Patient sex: F
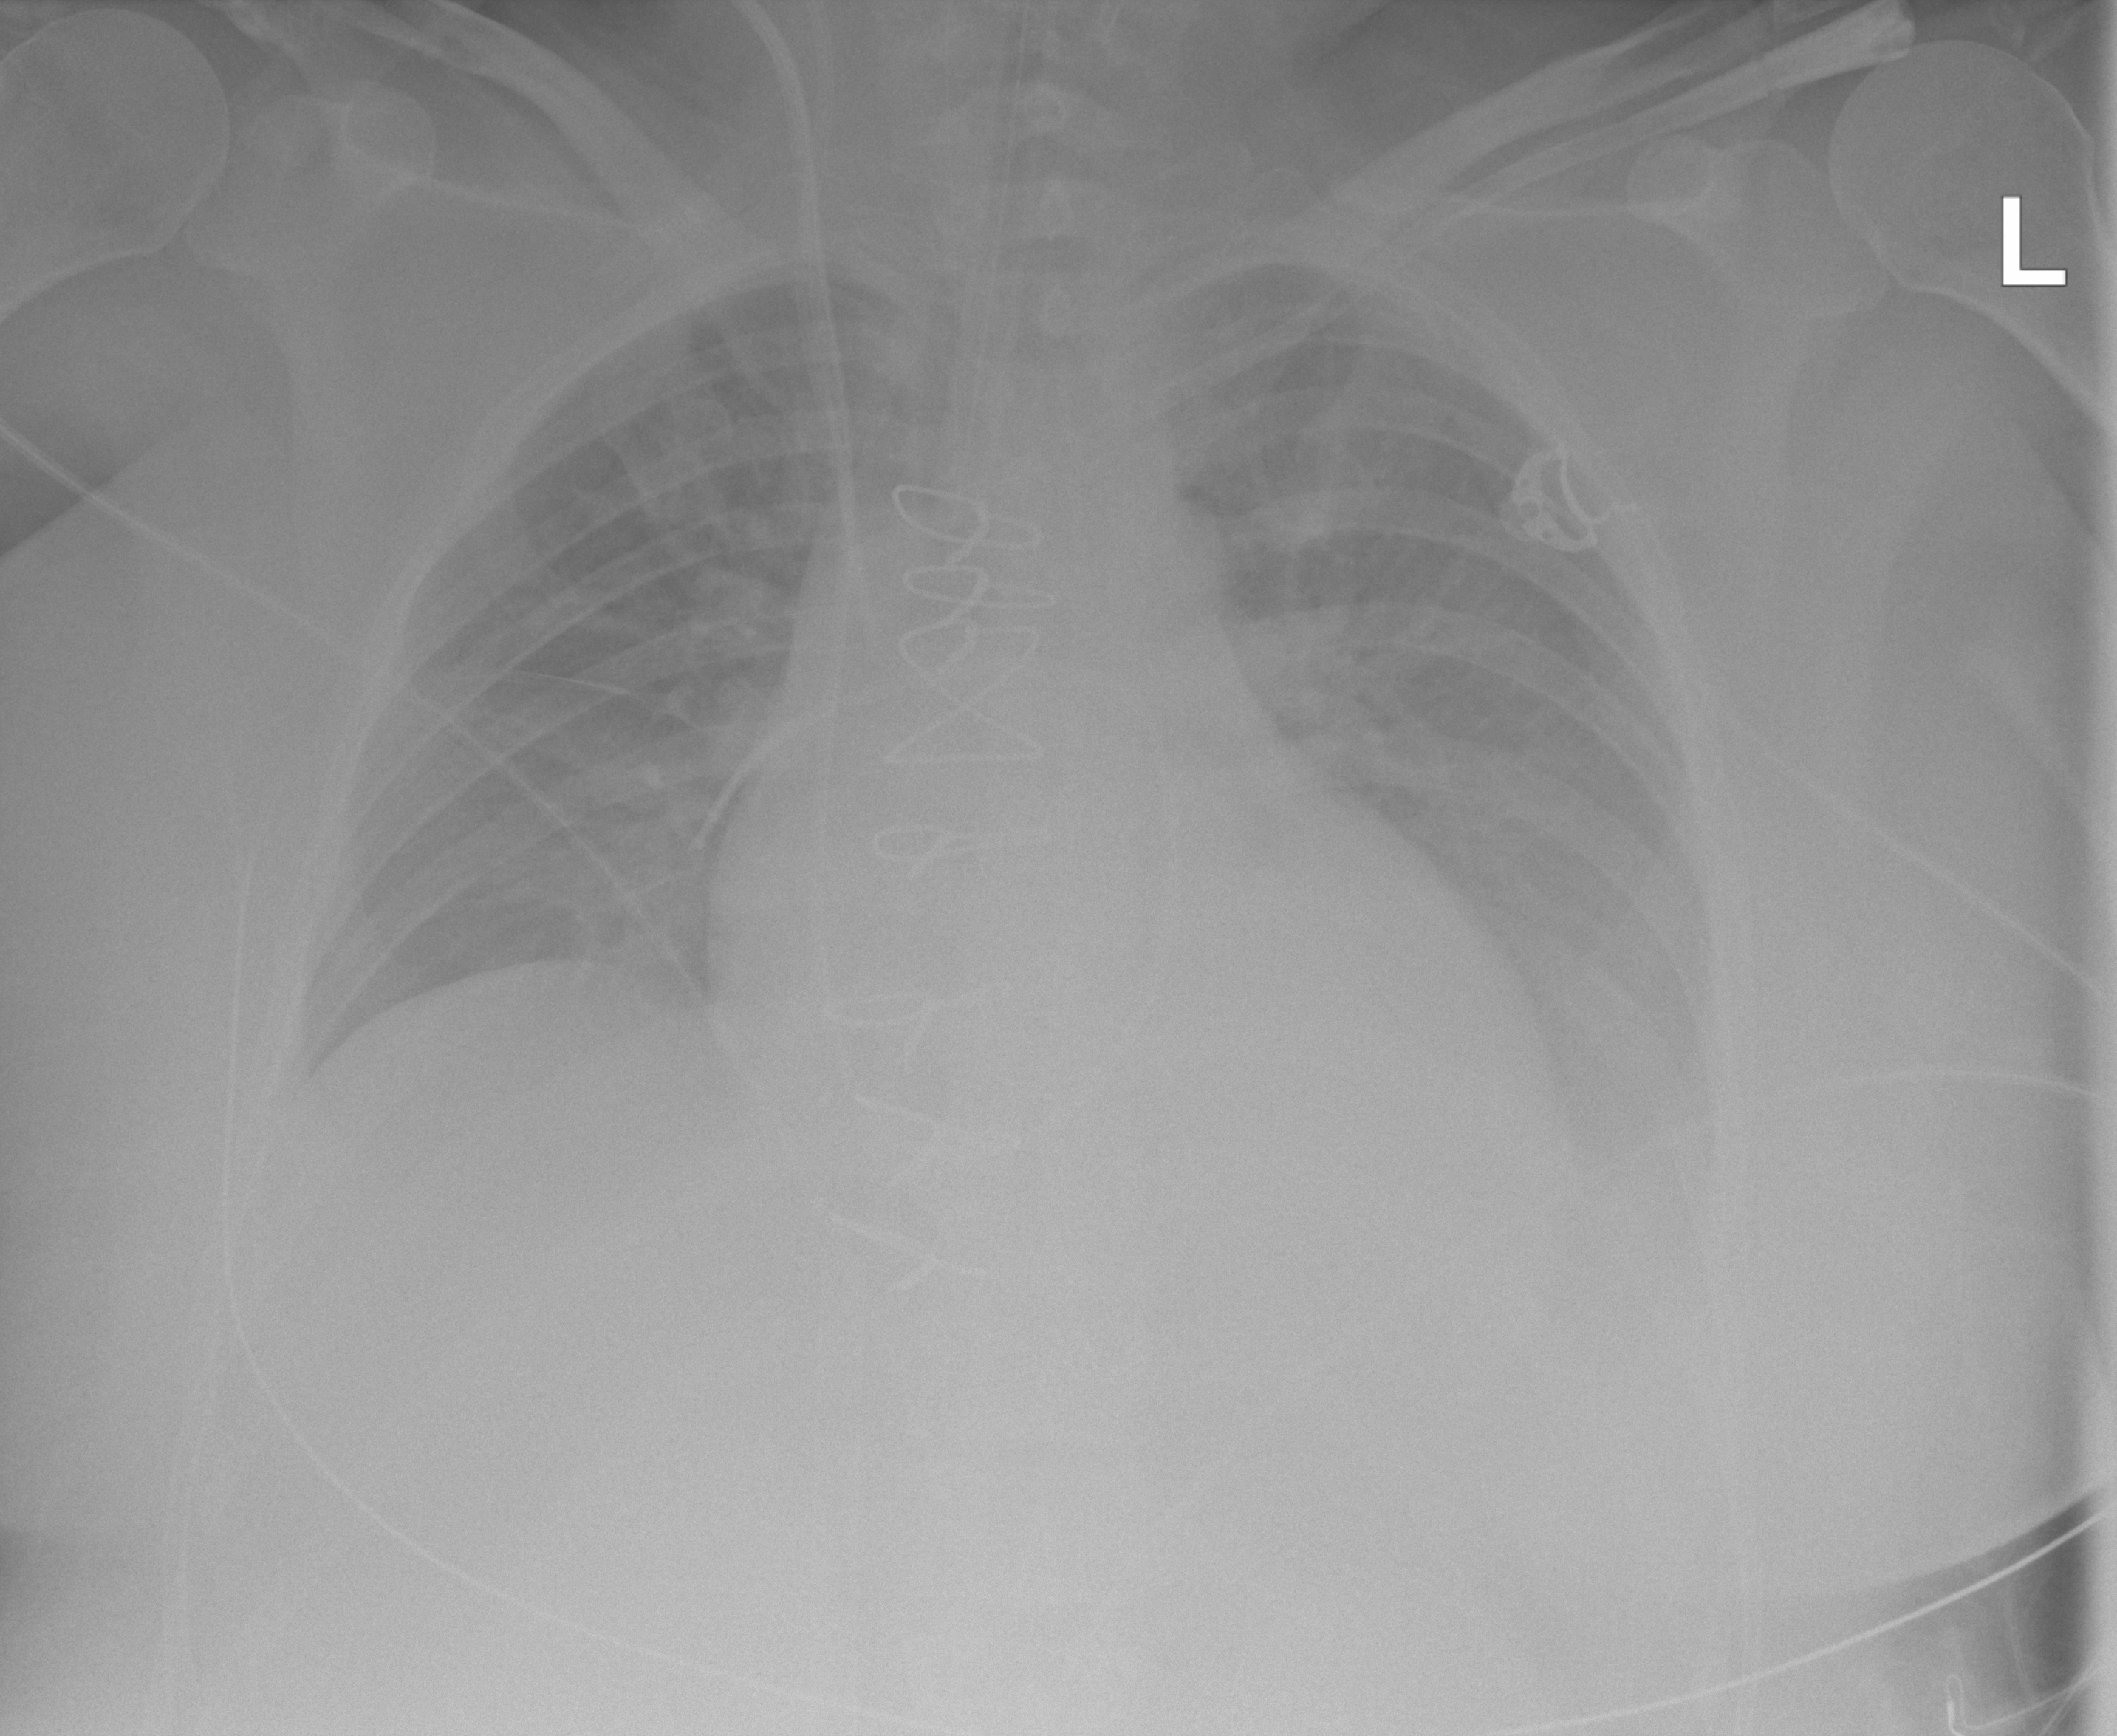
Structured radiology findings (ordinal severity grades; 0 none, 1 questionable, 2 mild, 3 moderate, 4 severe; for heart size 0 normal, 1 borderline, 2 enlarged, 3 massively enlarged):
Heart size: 2
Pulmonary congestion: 2
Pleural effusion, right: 0
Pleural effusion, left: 2
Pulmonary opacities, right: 0
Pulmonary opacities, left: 0
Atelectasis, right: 0
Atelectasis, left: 0